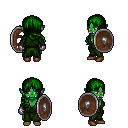
a pixel art fantasy rpg character, female body template, orc, green skin, green robe, teal pants, green right-swept hairstyle, metal gloves, brown shoes, shield, four views (front, back, left, right), 2x2 character sprite sheet, small pixel art, hard edges, no anti-aliasing